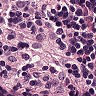
Metastatic tissue present: no